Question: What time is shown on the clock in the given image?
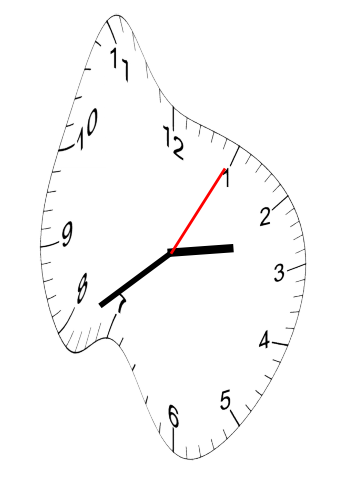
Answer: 02:39:05